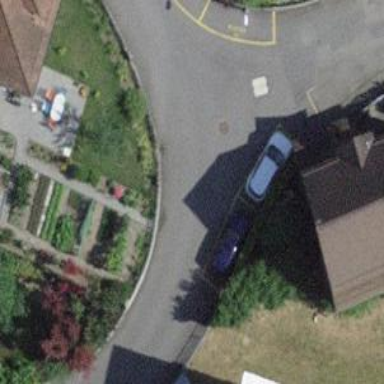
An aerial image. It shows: Parking lane for vehicles.